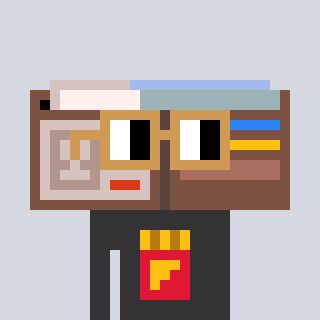
a pixel art character with square brown glasses, a wallet-shaped head and a grayscale-colored body on a cool background